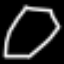
Label: octagon